Brain MRI, t1w sequence, axial 2D slice.
Patient: age 29, sex F, weight 78 kg, height 1.78 m
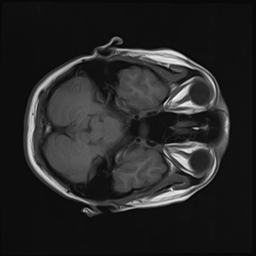